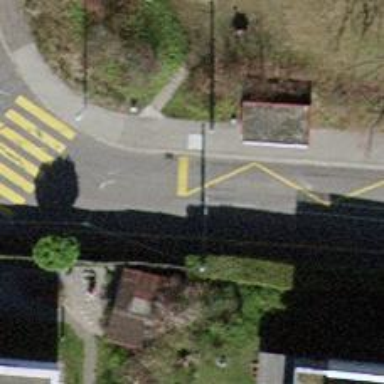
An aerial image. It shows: Bus stop for trolleybuses with designated stop position for public transport.